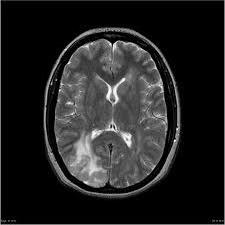
Label: notumor